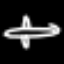
Label: airplane